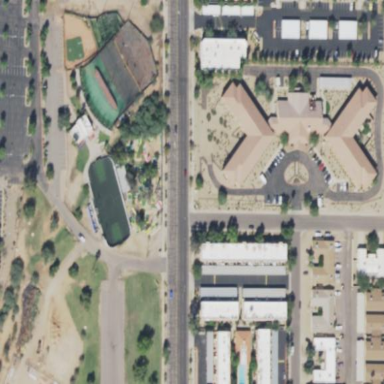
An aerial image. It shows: Nursing home.